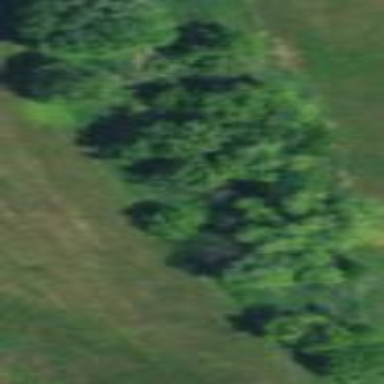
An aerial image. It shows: Mixed woodland area with various types of leaves.